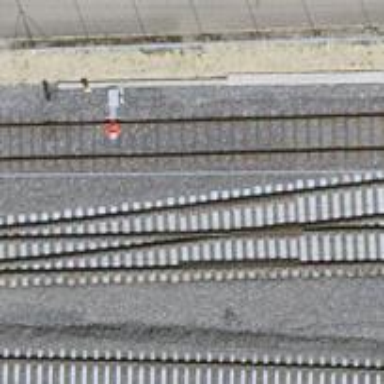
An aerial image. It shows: Single-track railway spur.